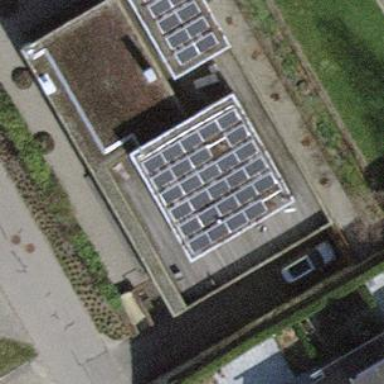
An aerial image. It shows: Small solar photovoltaic panel generator on the roof of building.